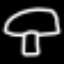
Label: mushroom